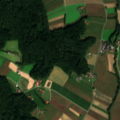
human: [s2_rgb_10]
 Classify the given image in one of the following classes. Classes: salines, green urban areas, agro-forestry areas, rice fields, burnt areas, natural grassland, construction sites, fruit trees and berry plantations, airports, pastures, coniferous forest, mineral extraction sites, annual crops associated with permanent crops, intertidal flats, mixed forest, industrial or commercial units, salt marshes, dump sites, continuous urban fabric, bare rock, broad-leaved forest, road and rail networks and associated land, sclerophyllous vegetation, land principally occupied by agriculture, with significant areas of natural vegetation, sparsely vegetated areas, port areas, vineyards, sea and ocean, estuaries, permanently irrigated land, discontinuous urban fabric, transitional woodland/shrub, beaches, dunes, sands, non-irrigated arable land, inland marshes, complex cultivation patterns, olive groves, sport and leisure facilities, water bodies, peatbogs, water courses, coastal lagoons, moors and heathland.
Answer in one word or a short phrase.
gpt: non-irrigated arable land, complex cultivation patterns, broad-leaved forest